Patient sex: F
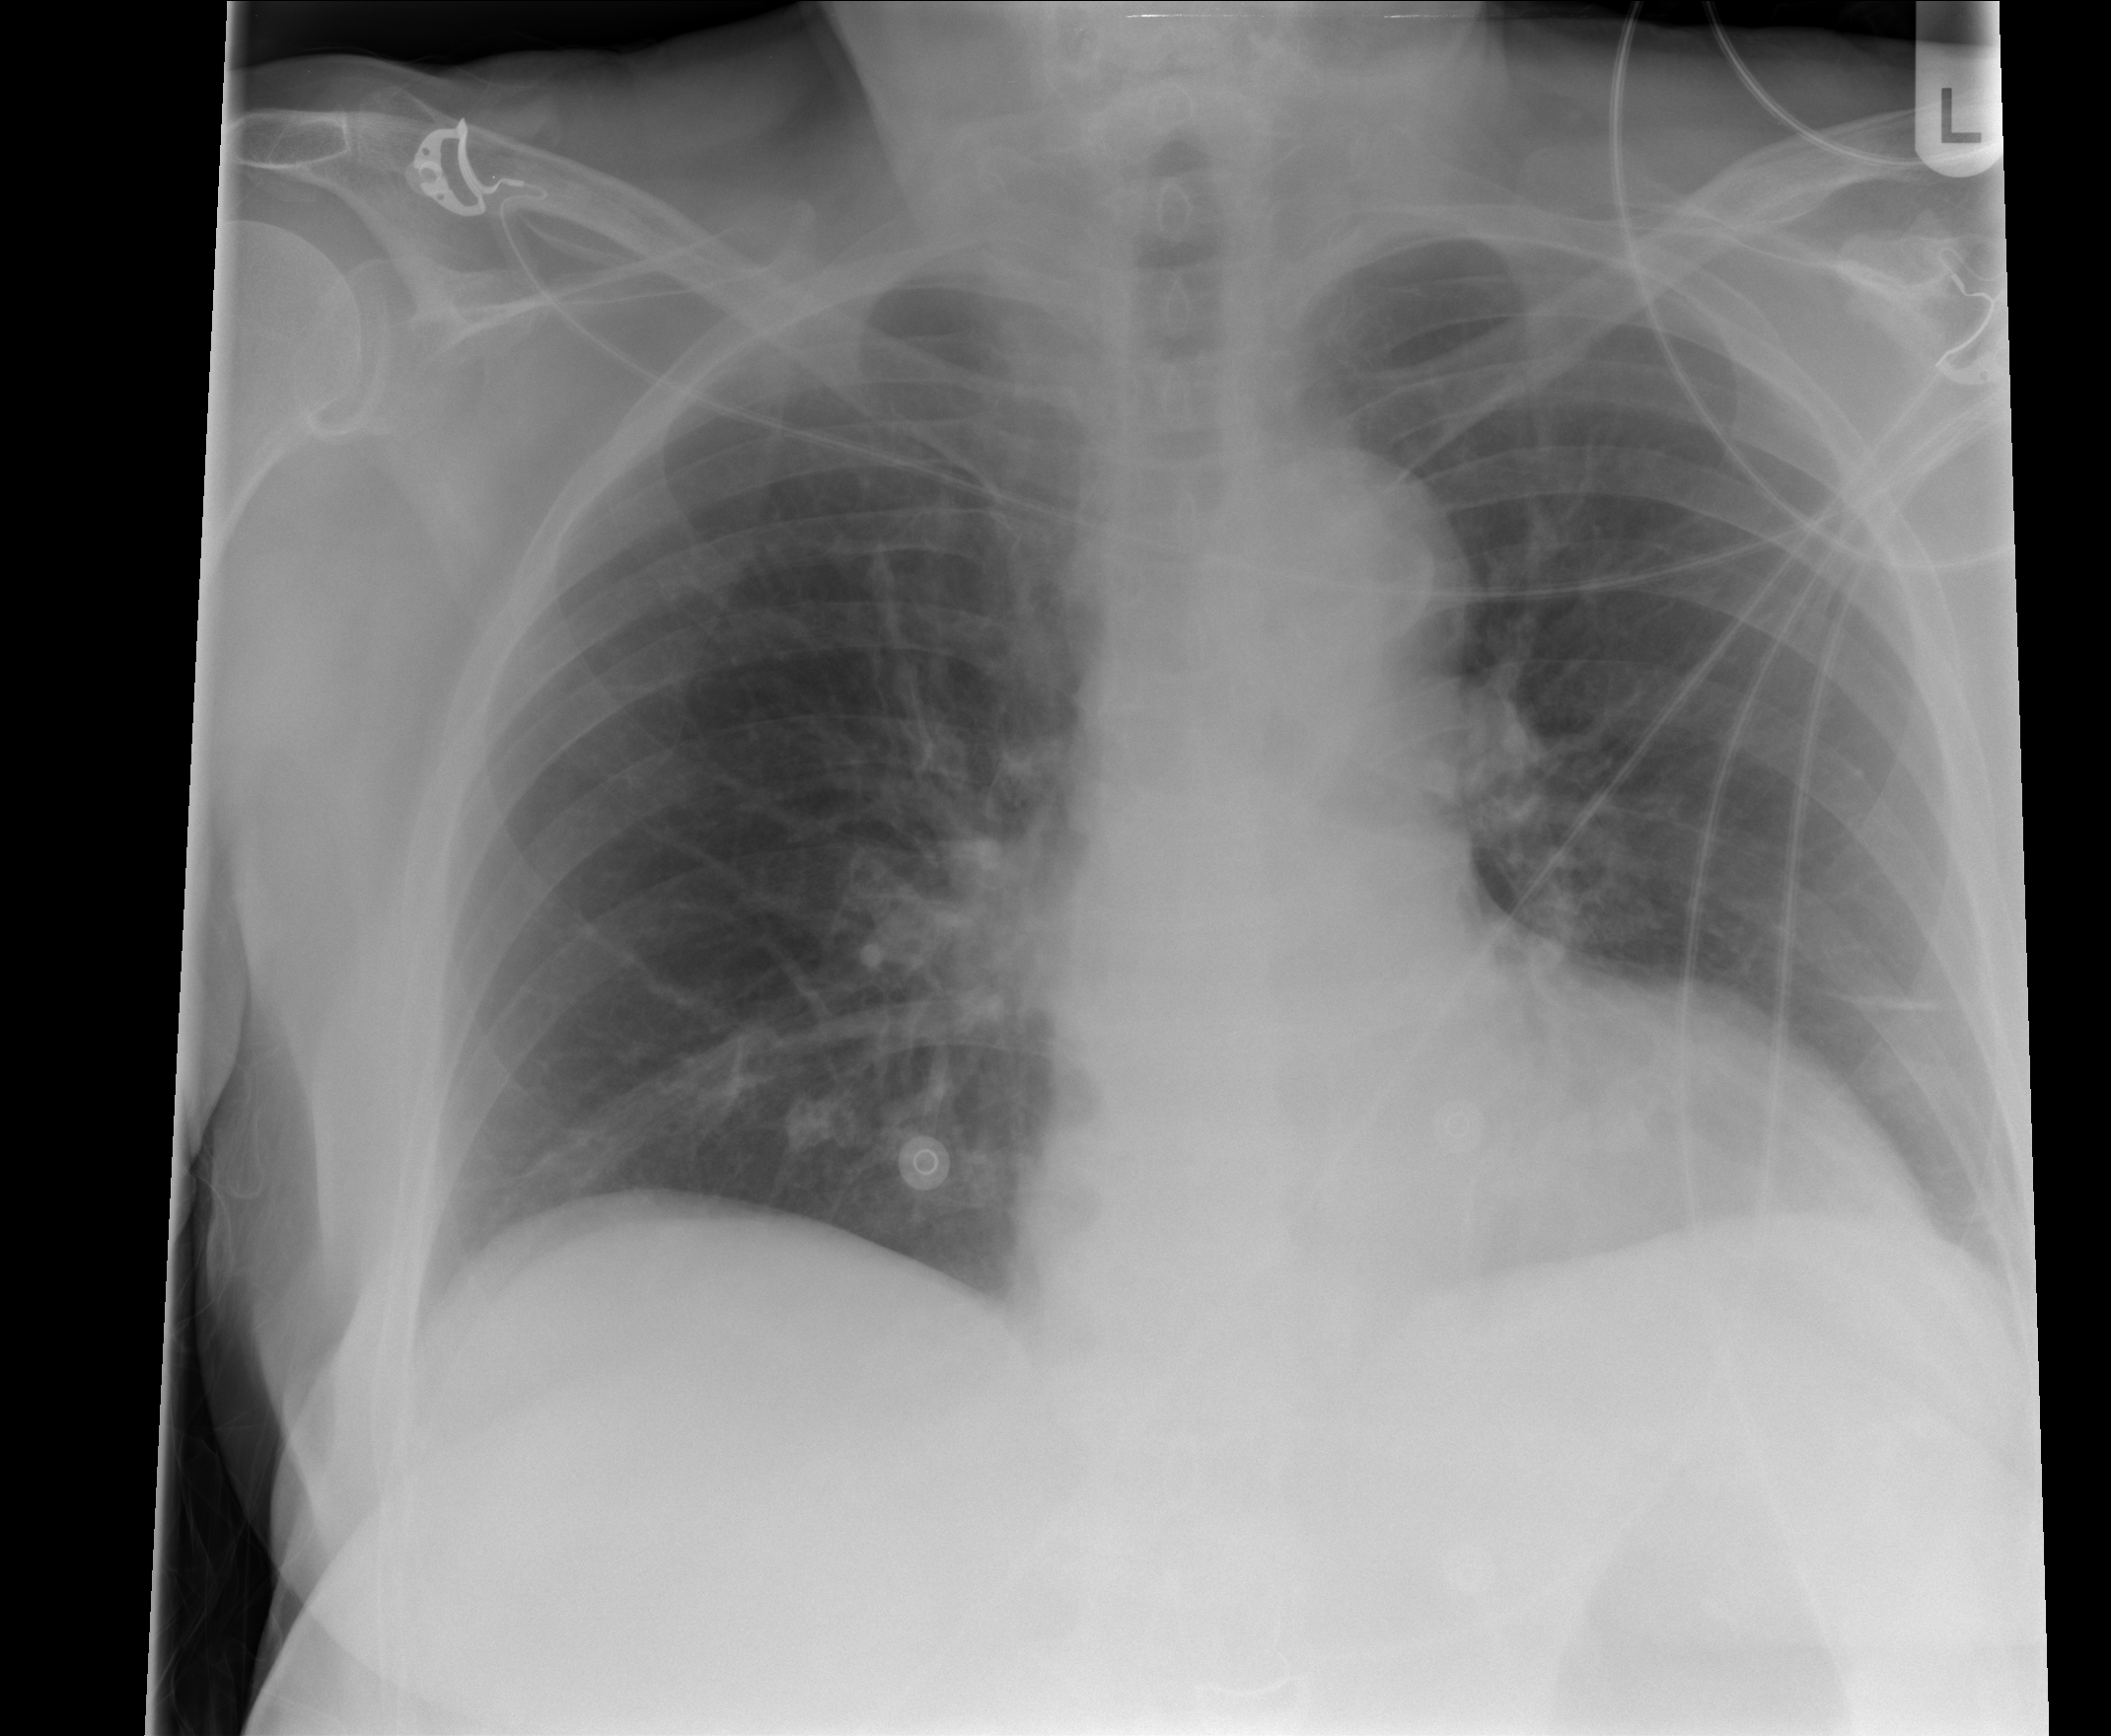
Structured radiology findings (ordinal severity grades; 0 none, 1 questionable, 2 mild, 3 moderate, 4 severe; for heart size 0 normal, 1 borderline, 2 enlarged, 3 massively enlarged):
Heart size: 0
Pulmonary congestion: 0
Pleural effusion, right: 0
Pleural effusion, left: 0
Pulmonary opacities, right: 0
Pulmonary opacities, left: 0
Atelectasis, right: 0
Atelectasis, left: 2